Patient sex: F
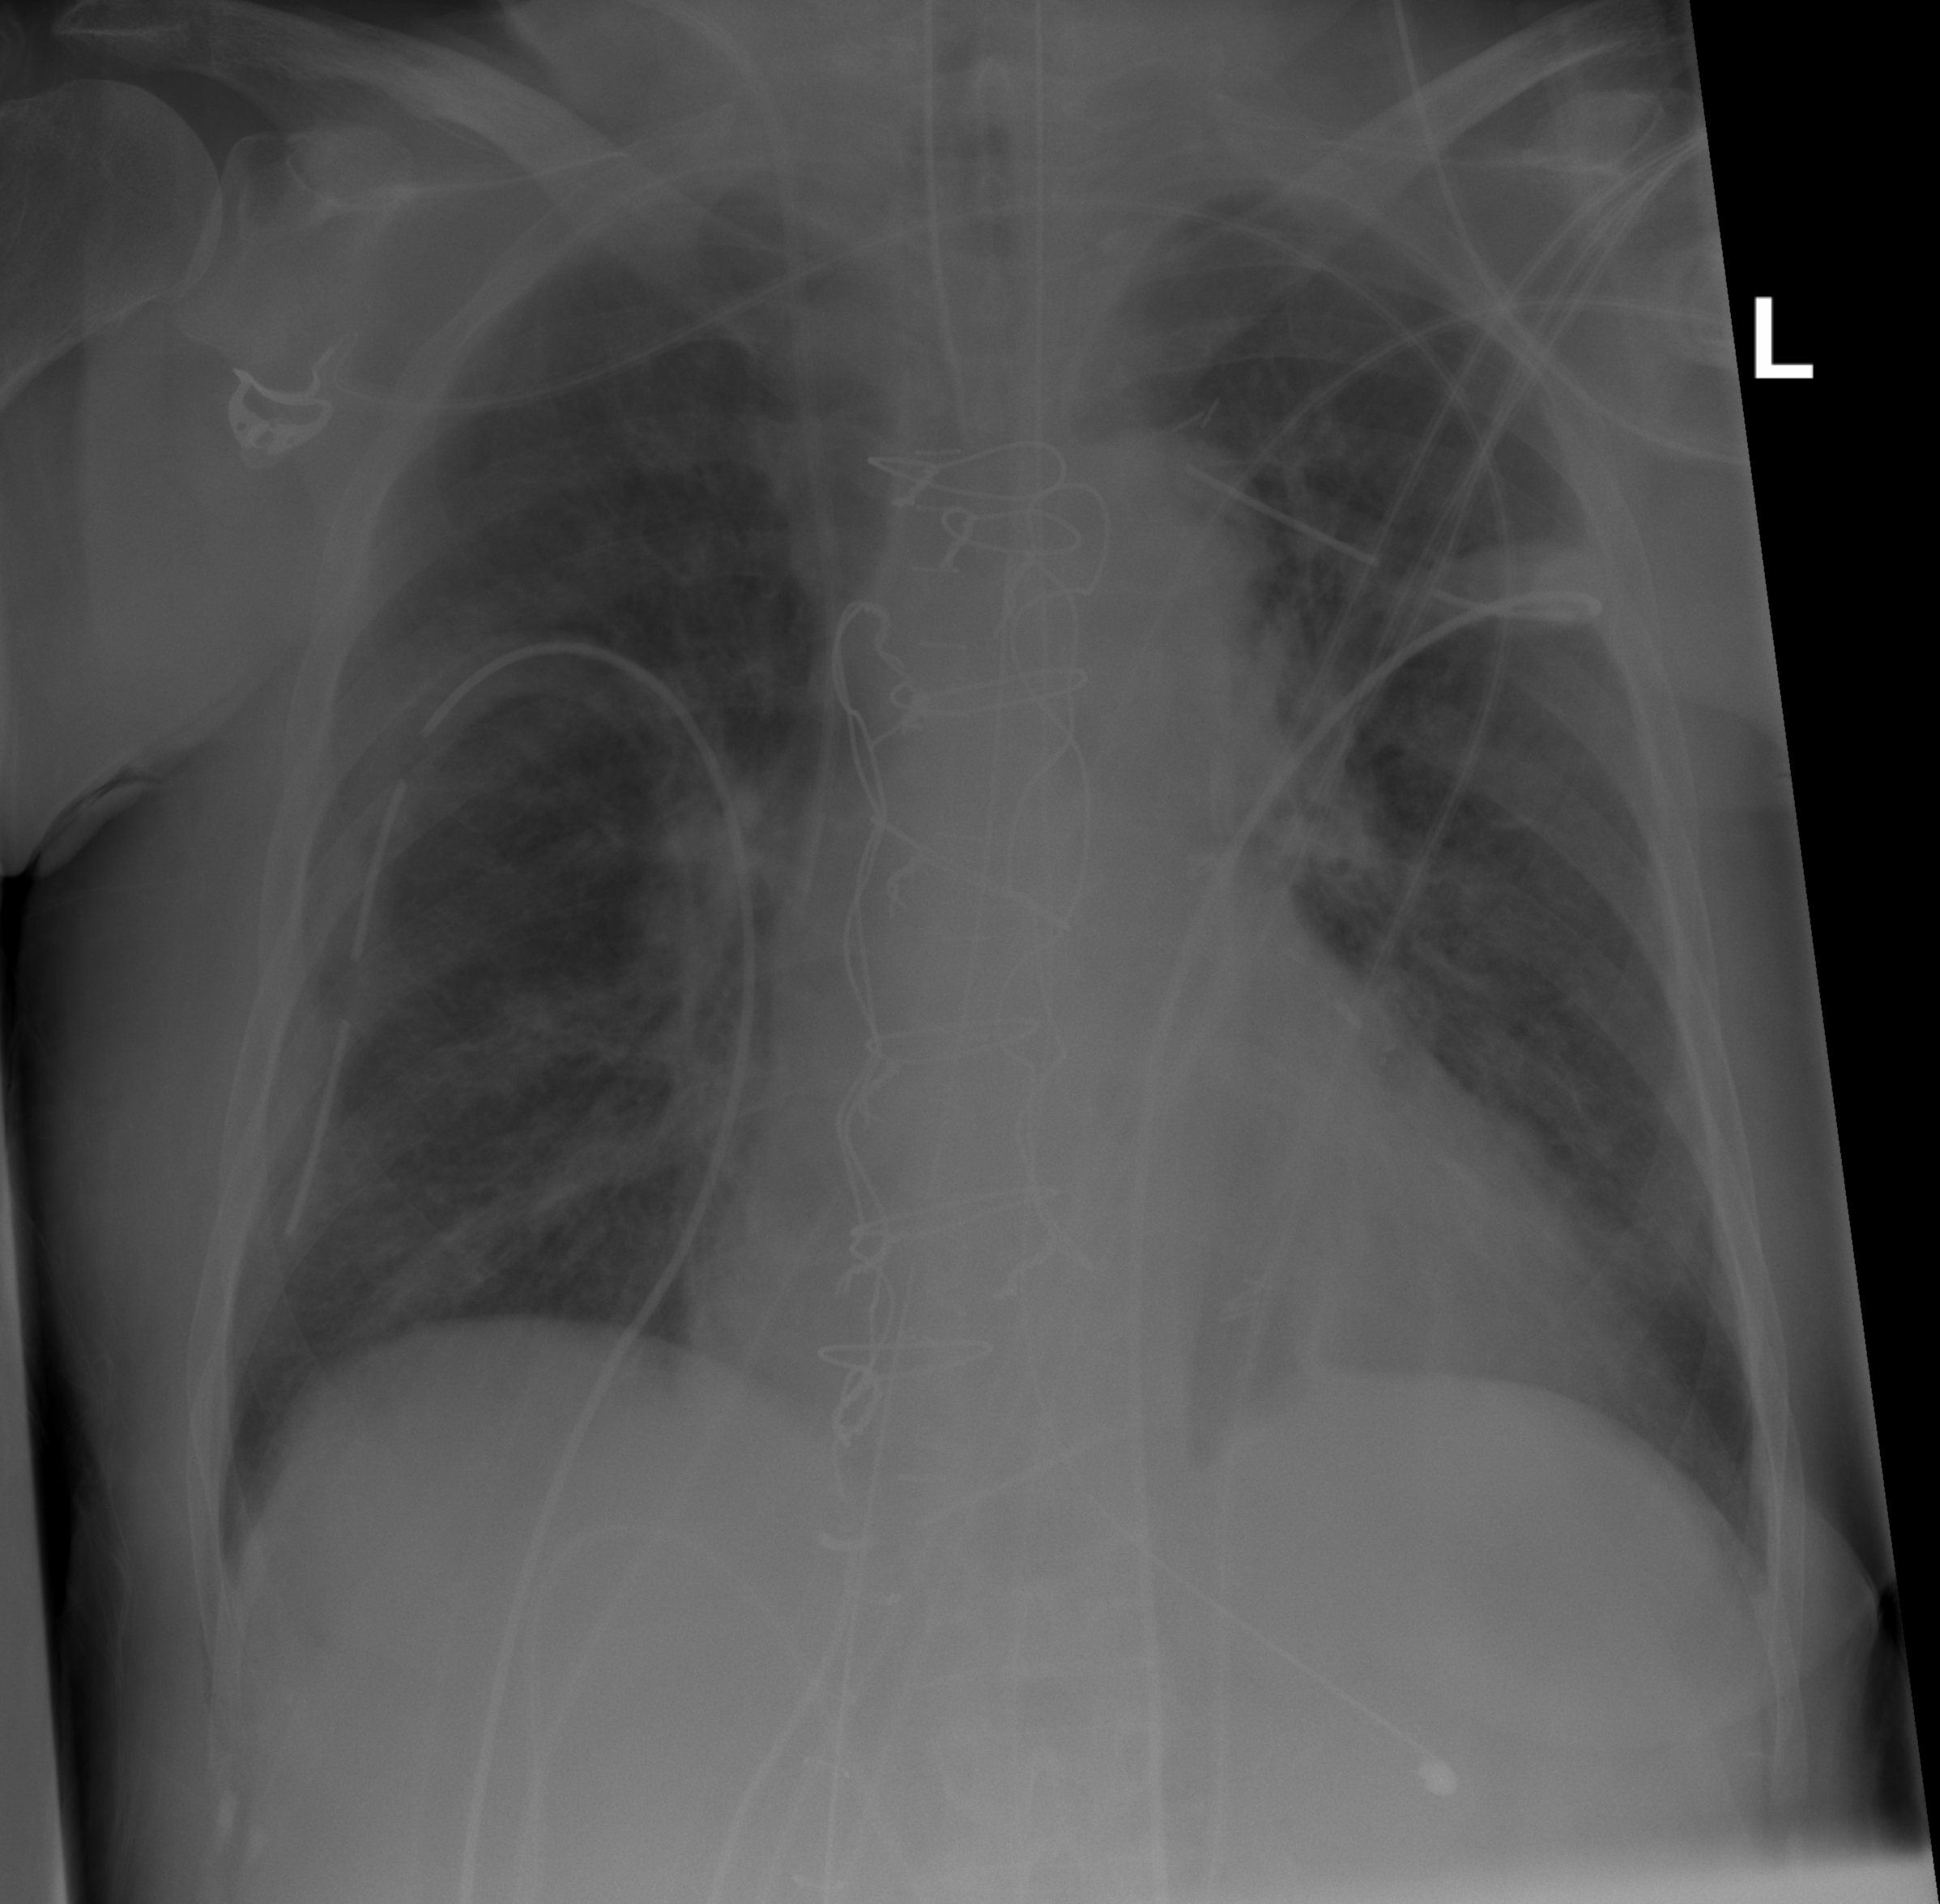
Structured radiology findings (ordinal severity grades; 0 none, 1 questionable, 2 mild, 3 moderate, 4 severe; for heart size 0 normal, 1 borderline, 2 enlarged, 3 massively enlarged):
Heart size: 2
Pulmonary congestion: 2
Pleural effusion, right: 0
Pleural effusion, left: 0
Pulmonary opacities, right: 0
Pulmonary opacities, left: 0
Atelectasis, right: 2
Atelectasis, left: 2